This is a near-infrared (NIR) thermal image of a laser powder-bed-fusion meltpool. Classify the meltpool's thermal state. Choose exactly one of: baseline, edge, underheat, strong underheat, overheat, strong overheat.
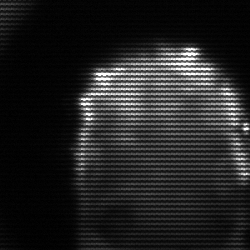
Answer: baseline